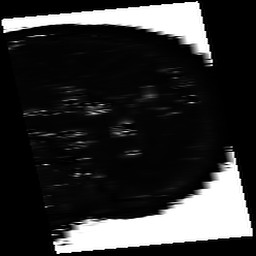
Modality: T2map
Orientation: sagittal
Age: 44
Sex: male
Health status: ill